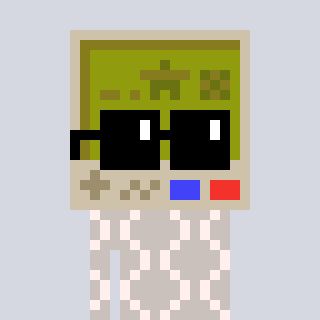
a pixel art character with square black sunglasses, a gameboy-shaped head and a foggrey-colored body on a cool background